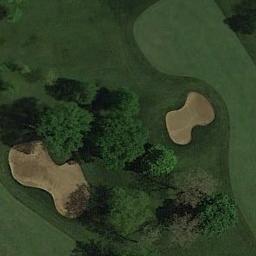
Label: golf_course